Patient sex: M
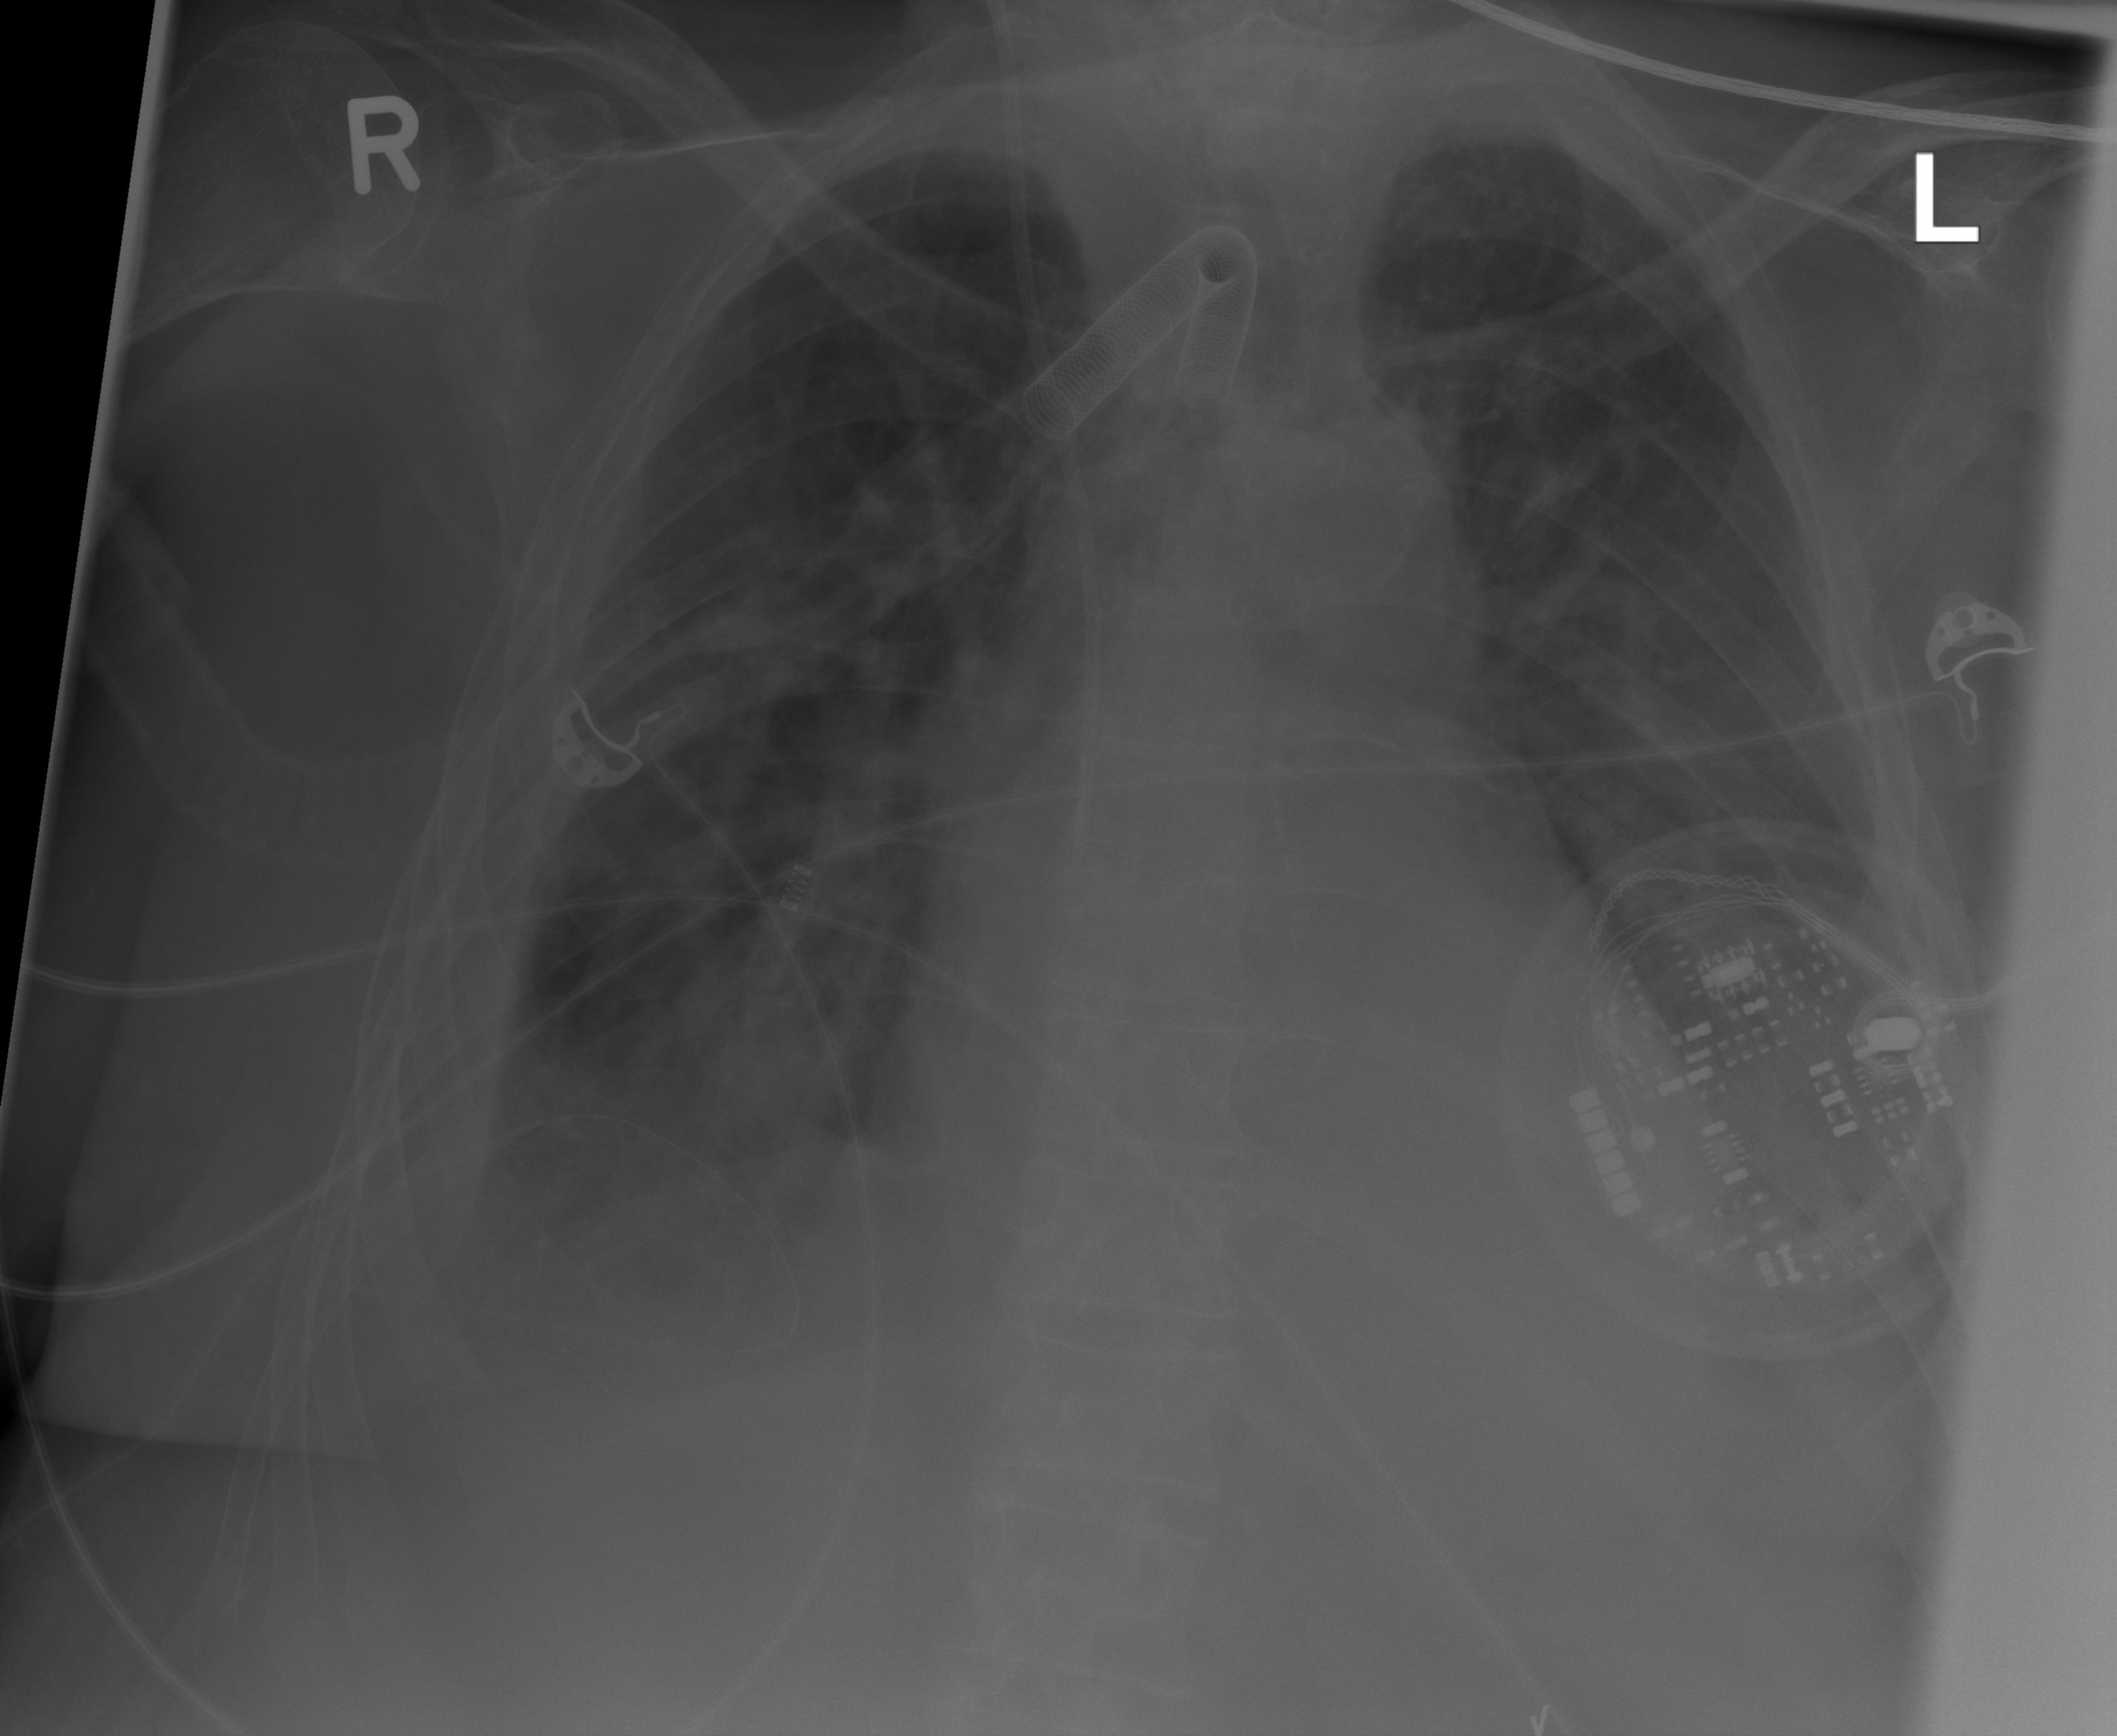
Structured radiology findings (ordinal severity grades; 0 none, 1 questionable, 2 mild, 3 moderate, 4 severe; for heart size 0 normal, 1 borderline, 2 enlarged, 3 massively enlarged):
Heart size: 1
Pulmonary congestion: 2
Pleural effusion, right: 2
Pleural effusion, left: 2
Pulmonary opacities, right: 2
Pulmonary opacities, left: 2
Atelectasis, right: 3
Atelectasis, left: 2